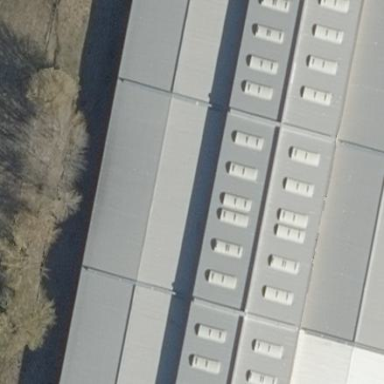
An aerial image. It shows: Part of building.